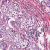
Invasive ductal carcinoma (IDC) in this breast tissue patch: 1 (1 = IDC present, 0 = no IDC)